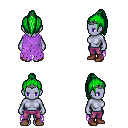
a pixel art fantasy rpg character, female body template, dark elf, purple skin, maroon tattered cape, magenta pants, green long topknot hairstyle, iron tiara, brown shoes, four views (front, back, left, right), 2x2 character sprite sheet, small pixel art, hard edges, no anti-aliasing